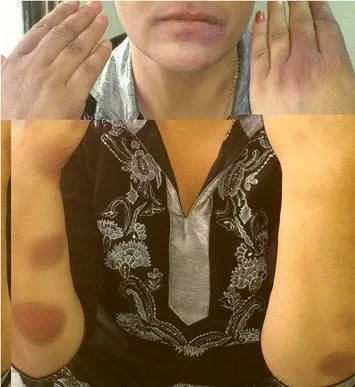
Increased erythema over pre-existing hyperpigmented lesions after oral provocation test.
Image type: medical_photograph (skin_photograph)